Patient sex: M
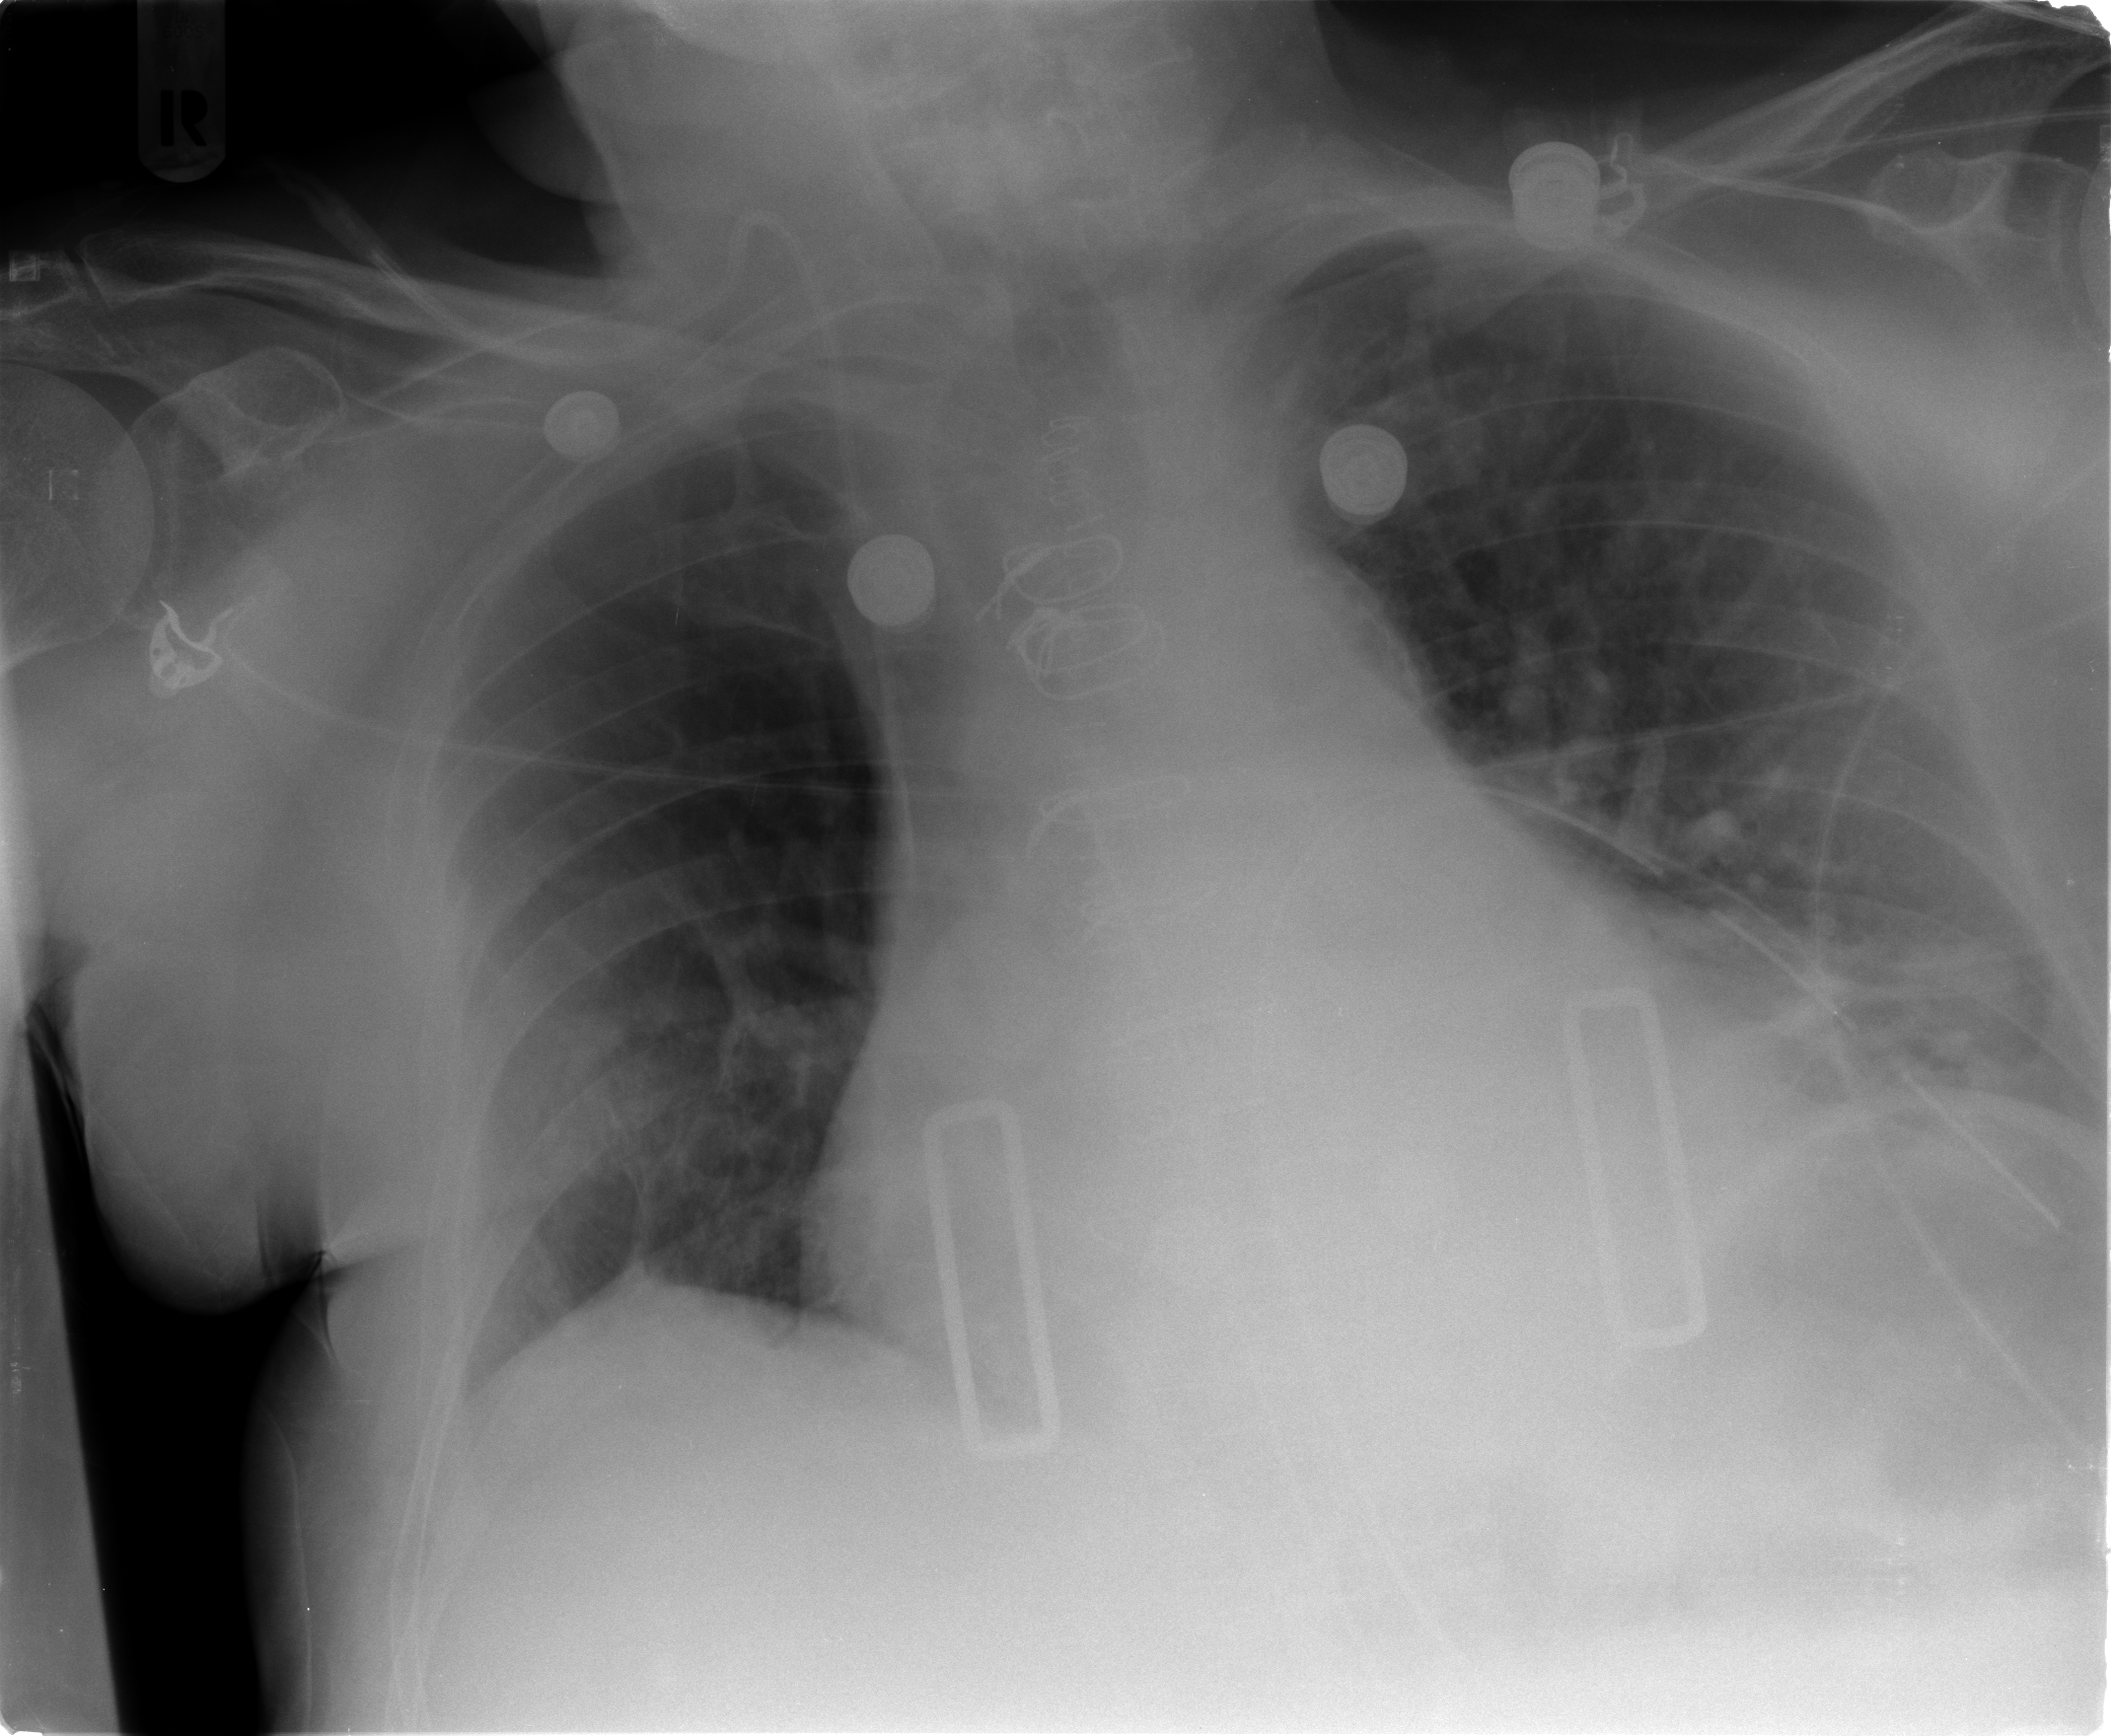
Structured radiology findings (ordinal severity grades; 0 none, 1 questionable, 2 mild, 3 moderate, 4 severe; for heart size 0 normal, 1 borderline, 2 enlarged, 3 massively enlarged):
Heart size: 2
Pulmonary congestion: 2
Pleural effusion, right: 1
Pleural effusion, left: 2
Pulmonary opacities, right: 0
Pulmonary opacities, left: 2
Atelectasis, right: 2
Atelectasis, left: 3